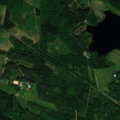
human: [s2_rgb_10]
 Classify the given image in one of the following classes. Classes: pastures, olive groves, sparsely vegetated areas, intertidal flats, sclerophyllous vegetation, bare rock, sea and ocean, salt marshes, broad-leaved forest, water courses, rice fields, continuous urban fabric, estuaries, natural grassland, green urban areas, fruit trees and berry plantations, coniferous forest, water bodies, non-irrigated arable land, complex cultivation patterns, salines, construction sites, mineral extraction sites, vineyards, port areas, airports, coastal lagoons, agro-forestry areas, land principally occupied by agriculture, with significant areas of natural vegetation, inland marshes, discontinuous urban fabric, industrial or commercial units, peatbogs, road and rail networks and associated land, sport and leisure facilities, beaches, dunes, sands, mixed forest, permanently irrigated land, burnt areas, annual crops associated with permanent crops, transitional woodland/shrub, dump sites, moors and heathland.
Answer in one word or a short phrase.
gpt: land principally occupied by agriculture, with significant areas of natural vegetation, broad-leaved forest, mixed forest, water bodies